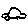
Label: car